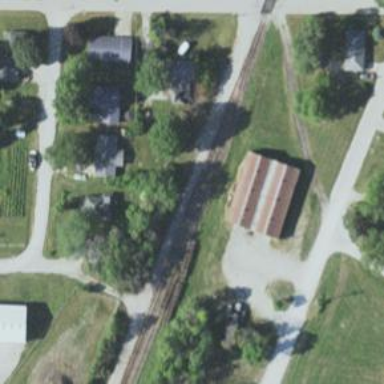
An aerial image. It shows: Rail spur service.